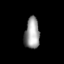
Tissue: lung
Cell type: T cells
Senescence score: 0.1606
Nuclear area (px): 456
Mean DAPI intensity: 154.45